Field crop: maize
Growth stage: 1
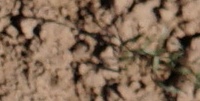
Species: lolium